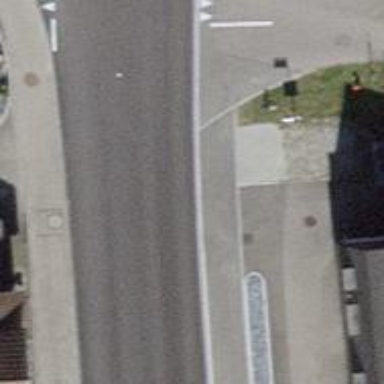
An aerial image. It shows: Kerb barrier.